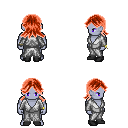
a pixel art fantasy rpg character, male body template, dark elf, purple skin, white robe, teal pants, red loose hair, bracelets, black shoes, four views (front, back, left, right), 2x2 character sprite sheet, small pixel art, hard edges, no anti-aliasing